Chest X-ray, AP view. Patient: 60 years old, sex M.
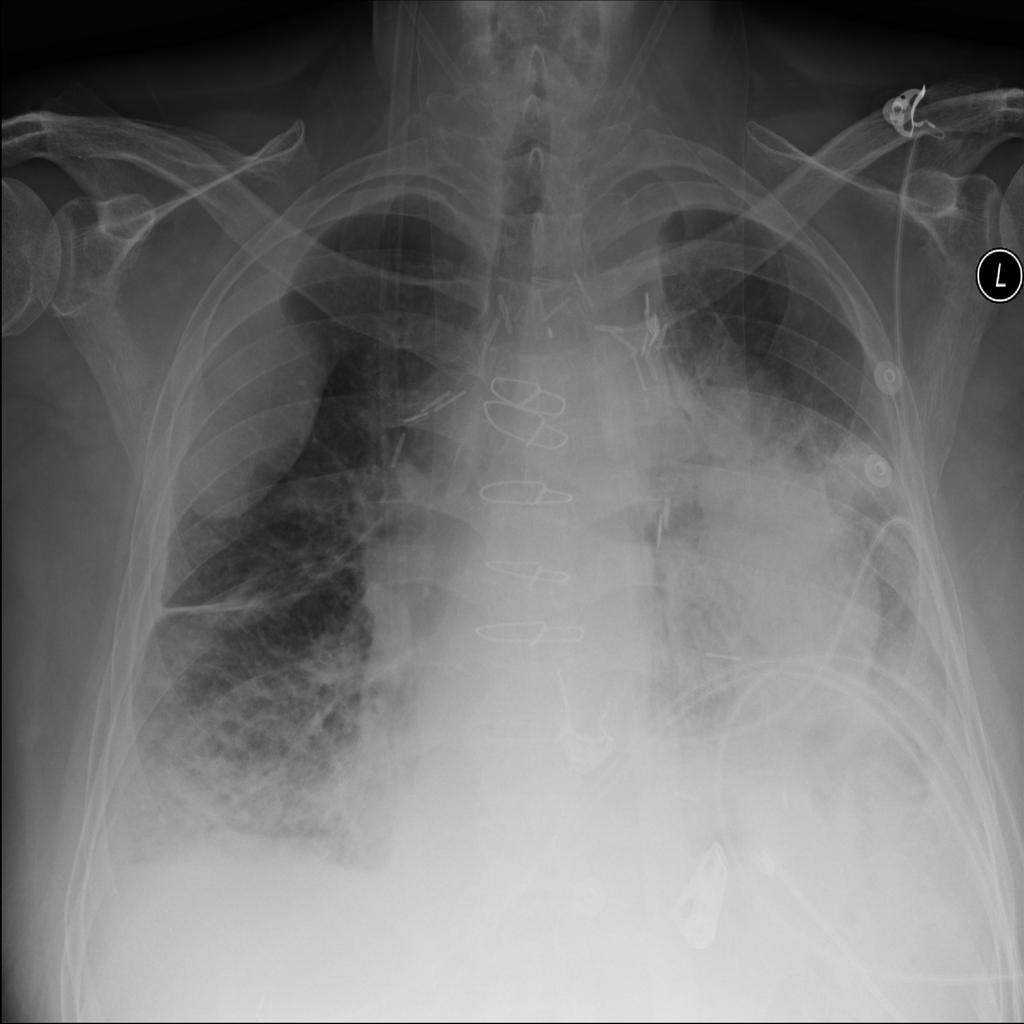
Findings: Infiltration